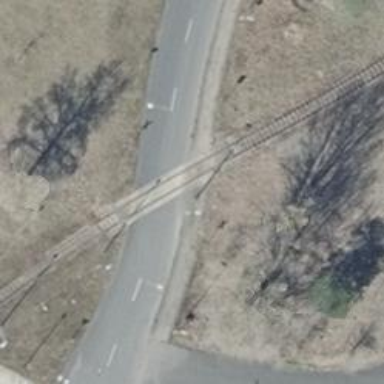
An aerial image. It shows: Railway level crossing.